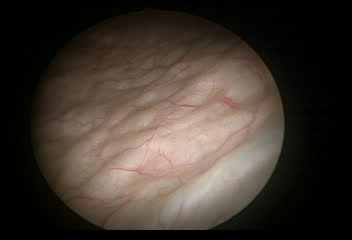
Modality: WLC
Class: Normal mucosa
Bladder cancer association: No